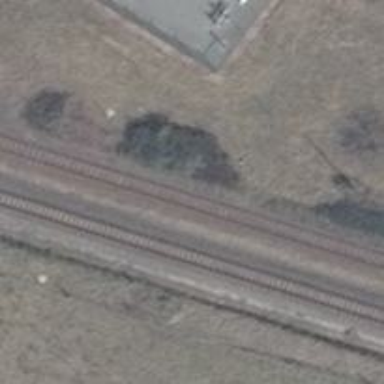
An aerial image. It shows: Rail spur service.